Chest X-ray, AP view. Patient: 43 years old, sex F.
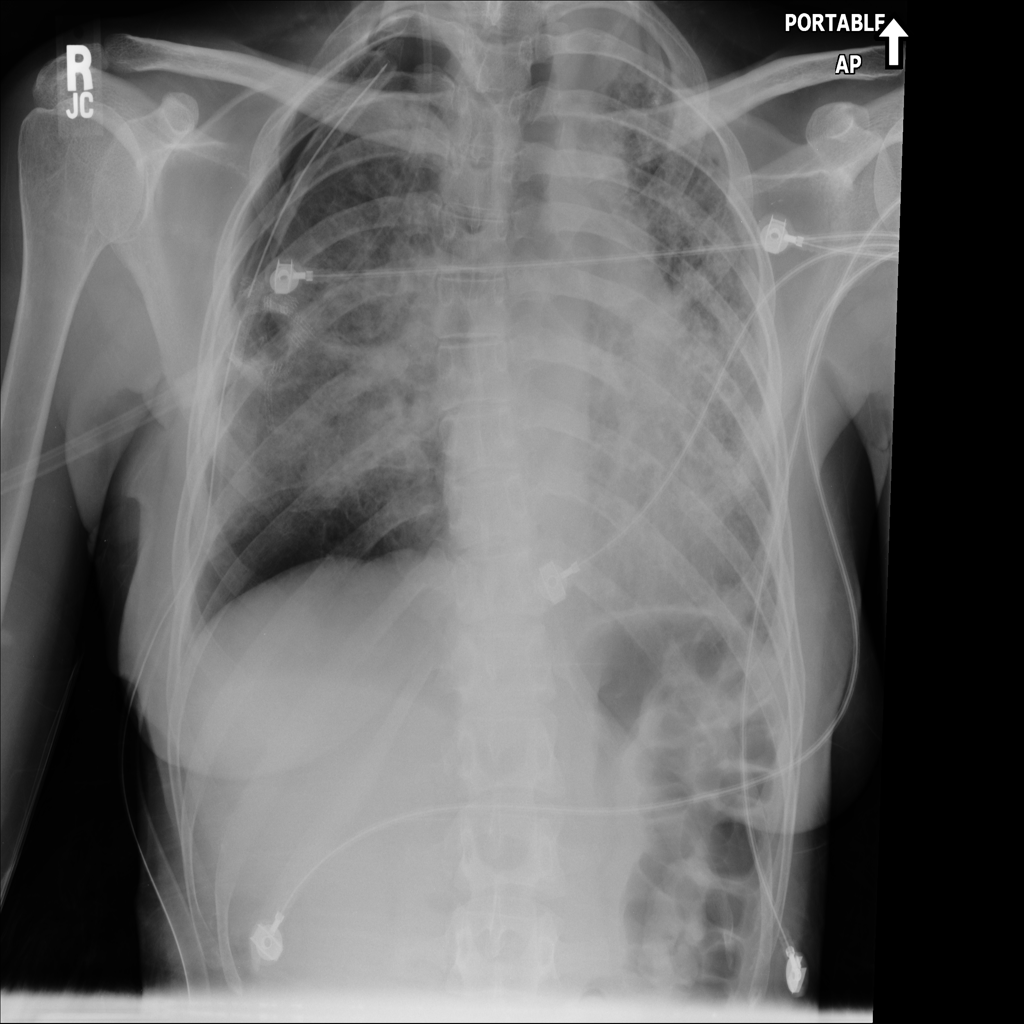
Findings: Infiltration, Pneumothorax